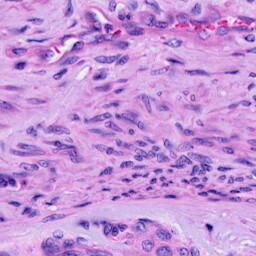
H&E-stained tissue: Cervix